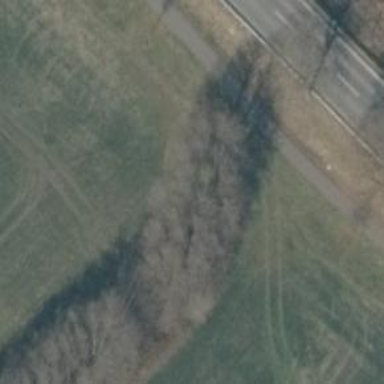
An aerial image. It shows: Row of deciduous broadleaved trees.